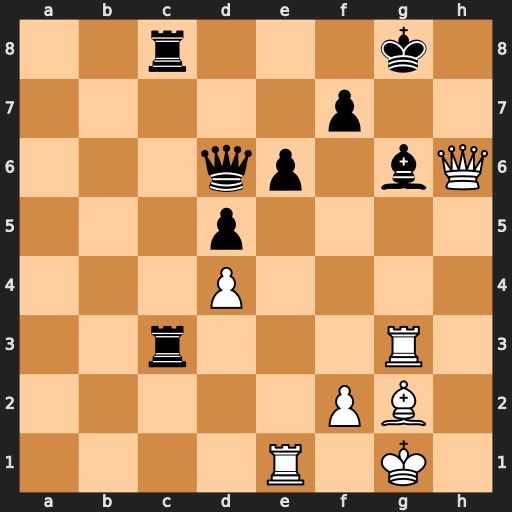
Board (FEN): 2r3k1/5p2/3qp1bQ/3p4/3P4/2r3R1/5PB1/4R1K1
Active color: w
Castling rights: -
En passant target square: -
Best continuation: Rxg6+ fxg6 Qxg6+